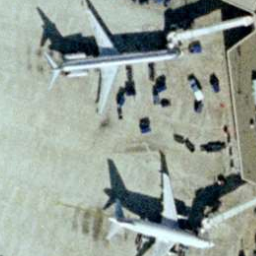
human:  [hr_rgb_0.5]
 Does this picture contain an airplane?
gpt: yes

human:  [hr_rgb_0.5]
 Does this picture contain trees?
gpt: no

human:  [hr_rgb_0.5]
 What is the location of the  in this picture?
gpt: up and bottom